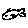
Label: fish